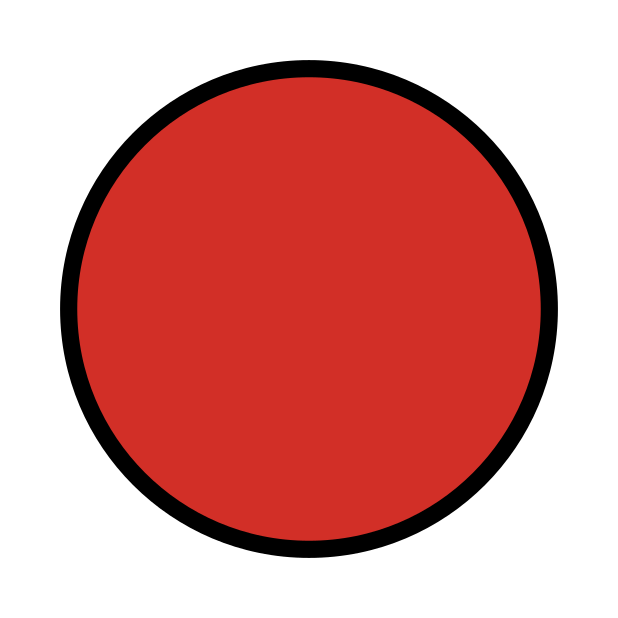
Emoji: 🔴
Name: large red circle
Unicode: 0x1f534